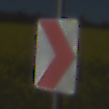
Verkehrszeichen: RichtungstafelnInKurvenKleinLinks
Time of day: MorningAfternoon
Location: Outdoor (RoadRail)
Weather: Clear
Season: NotSpecified
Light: Natural